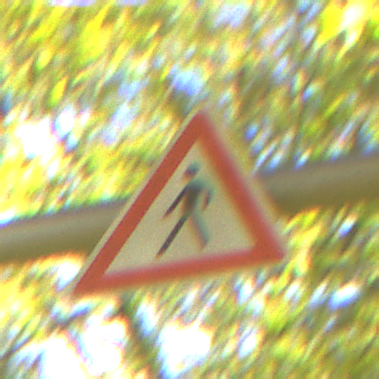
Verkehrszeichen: FussgaengerRechts
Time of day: SunriseSunset
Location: Outdoor (Nature)
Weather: PartlyCloudy
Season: NotSpecified
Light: Natural